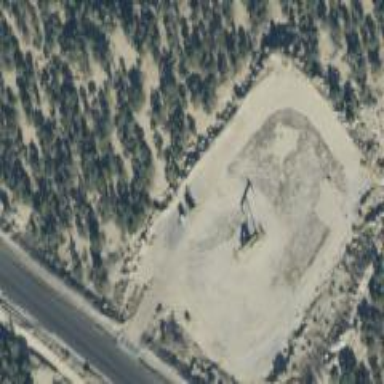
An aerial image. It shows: Petroleum well.